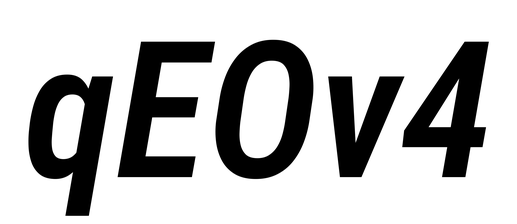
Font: Roboto-Italic_Condensed_SemiBold_Italic